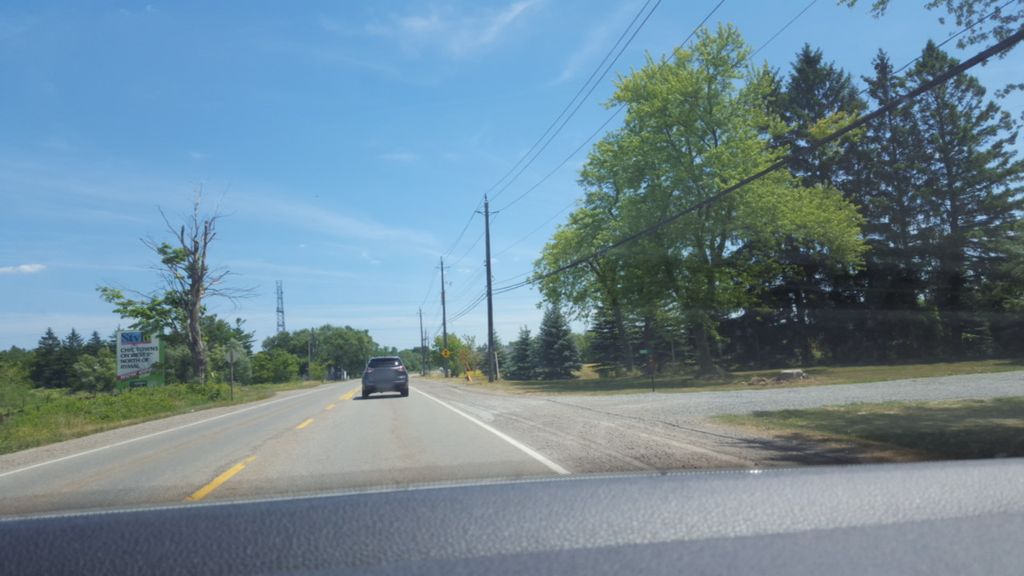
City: hamilton